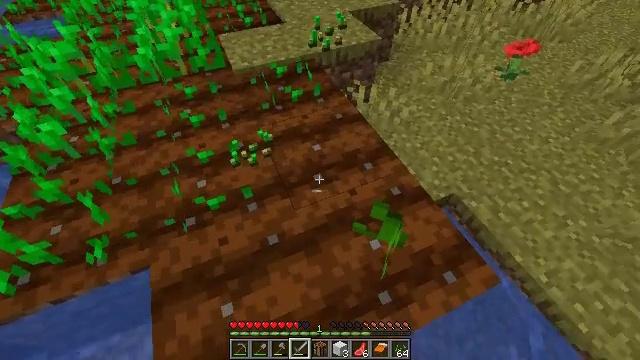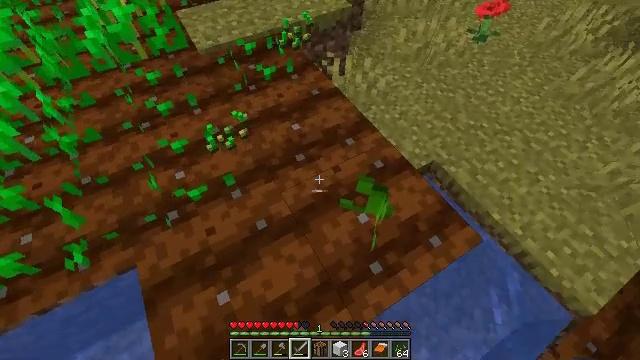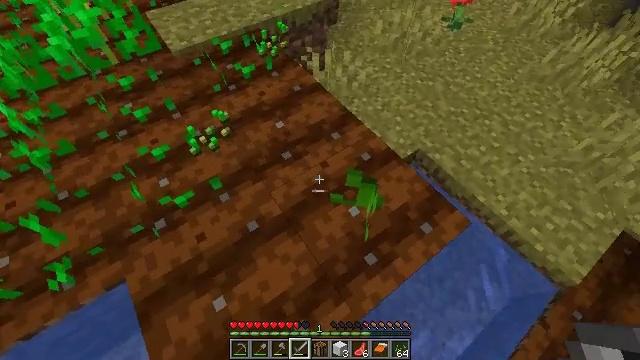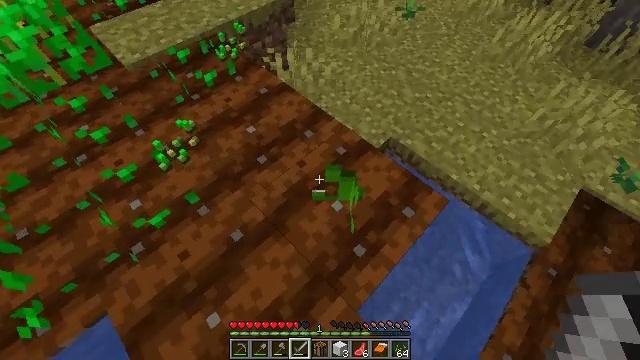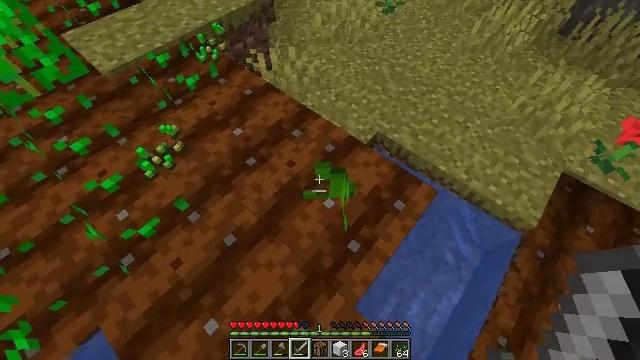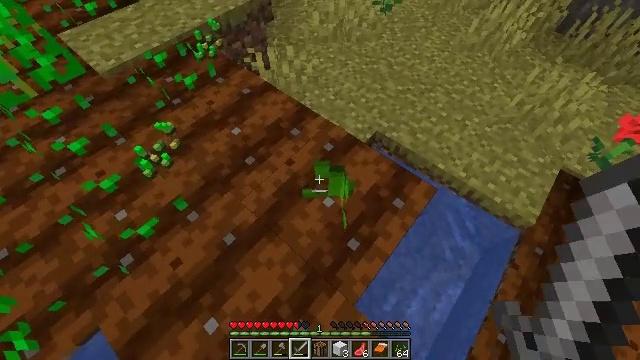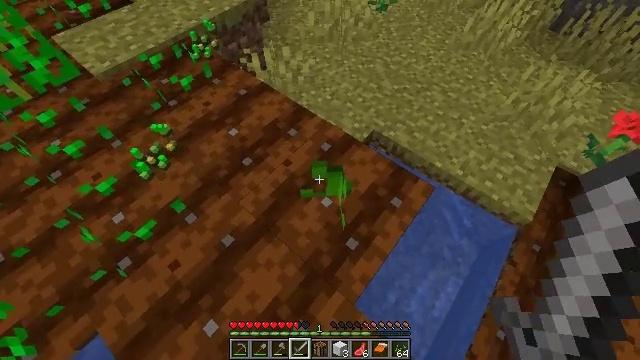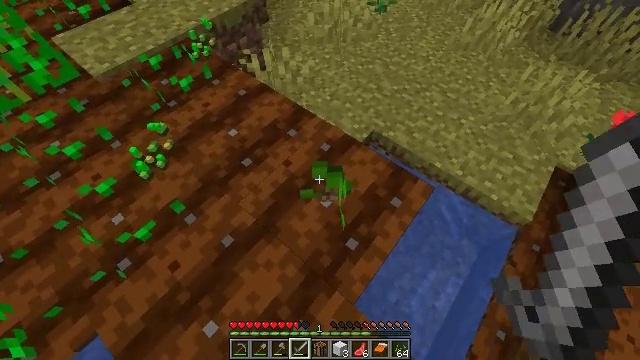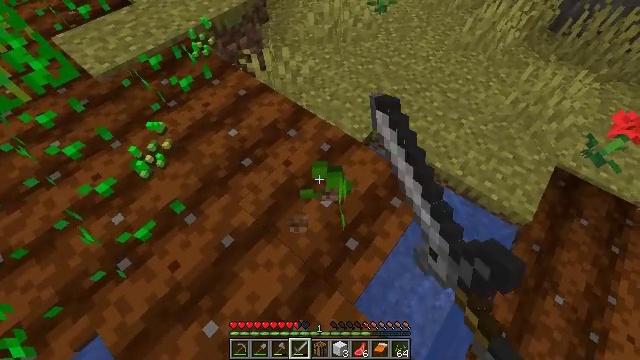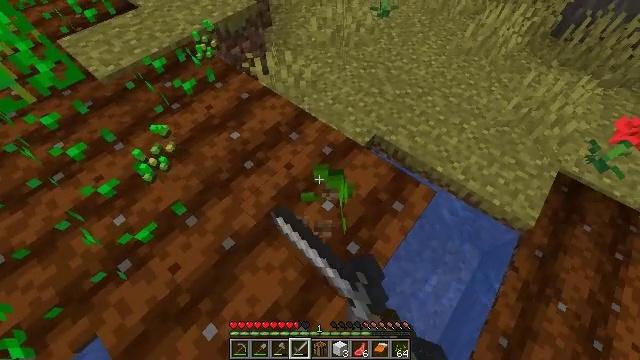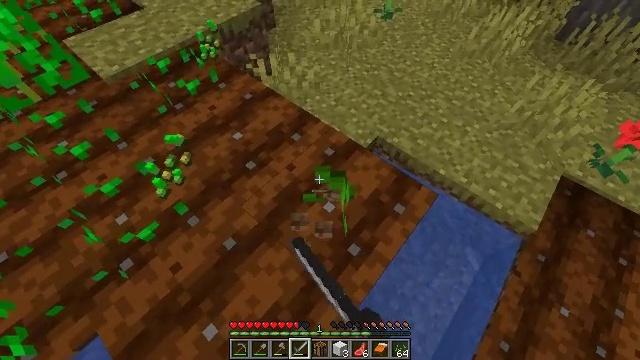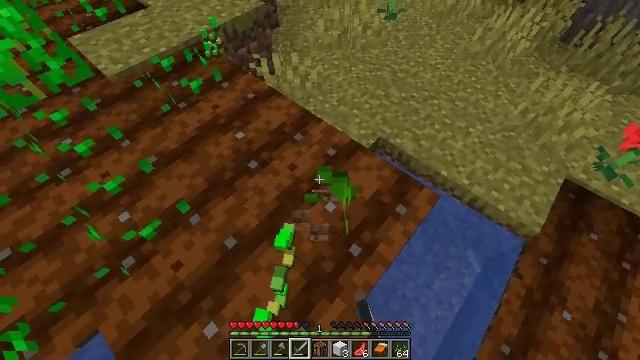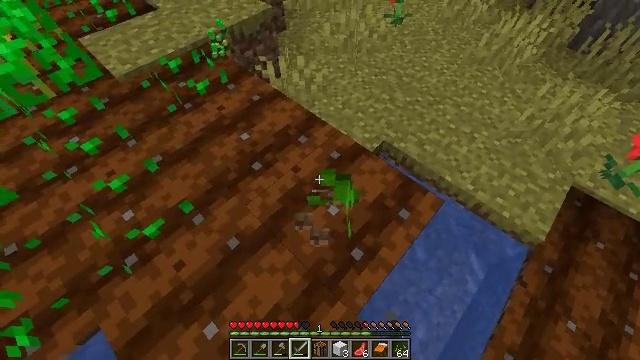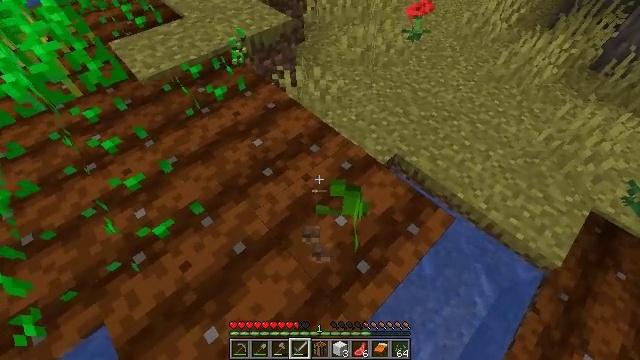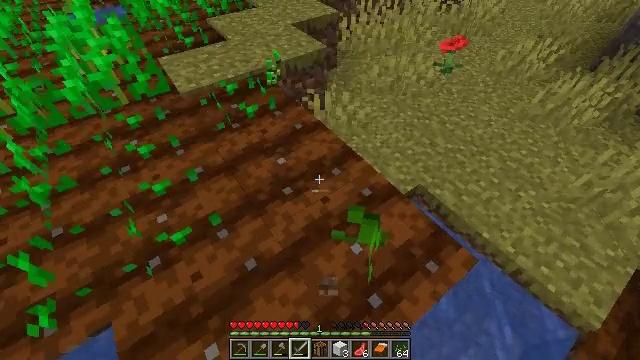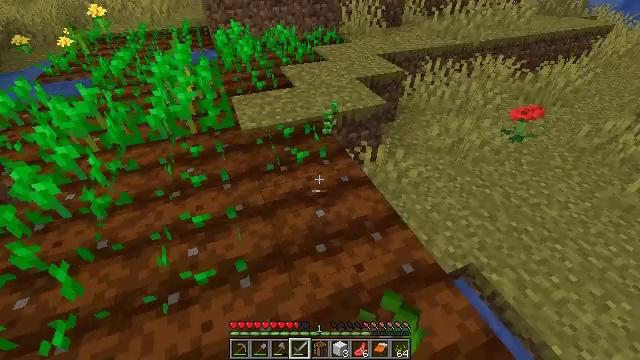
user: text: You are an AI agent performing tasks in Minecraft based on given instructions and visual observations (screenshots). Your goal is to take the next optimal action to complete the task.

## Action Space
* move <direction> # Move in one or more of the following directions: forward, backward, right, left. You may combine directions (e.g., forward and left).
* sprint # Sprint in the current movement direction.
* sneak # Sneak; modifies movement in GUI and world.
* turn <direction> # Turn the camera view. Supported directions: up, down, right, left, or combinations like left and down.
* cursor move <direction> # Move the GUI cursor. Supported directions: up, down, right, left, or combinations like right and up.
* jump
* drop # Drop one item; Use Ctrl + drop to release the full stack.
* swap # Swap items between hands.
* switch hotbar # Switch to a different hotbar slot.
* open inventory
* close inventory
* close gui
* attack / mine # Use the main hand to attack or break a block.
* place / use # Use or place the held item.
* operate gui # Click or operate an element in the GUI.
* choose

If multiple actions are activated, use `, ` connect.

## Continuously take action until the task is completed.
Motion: motion action
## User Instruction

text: Collect wheat crops.
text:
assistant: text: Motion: turn right and down
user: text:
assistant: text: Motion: turn right
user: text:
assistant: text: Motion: turn right
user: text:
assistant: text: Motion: turn right
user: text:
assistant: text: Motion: no_op
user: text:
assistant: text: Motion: no_op
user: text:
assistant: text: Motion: attack / mine
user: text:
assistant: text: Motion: attack / mine
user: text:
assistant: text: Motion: attack / mine
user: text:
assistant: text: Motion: no_op
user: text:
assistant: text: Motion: no_op
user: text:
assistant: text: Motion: turn left
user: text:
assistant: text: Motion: turn left and up
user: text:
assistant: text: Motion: move forward, turn left and up
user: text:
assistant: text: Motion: move forward, turn left and up
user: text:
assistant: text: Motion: move forward, turn left and up
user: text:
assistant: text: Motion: move forward, turn left
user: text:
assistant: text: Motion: no_op
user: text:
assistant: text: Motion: turn left, attack / mine
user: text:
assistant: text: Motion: turn left and down, attack / mine
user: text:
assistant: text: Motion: turn left and down, attack / mine
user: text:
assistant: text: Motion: turn left and down, attack / mine
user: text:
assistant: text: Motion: turn left and down, attack / mine
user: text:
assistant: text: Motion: turn left and down, attack / mine
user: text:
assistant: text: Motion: attack / mine
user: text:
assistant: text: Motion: attack / mine
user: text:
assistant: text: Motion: attack / mine
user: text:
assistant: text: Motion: attack / mine
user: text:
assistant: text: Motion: turn left, attack / mine
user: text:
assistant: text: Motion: turn left, attack / mine